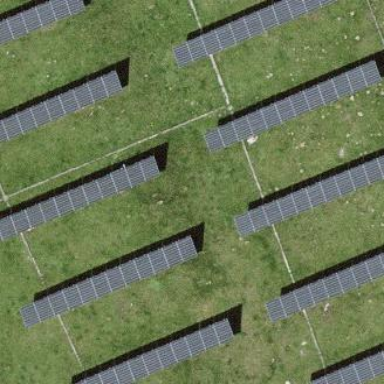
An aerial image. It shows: Solar photovoltaic panel generator.